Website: walmart
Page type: payment
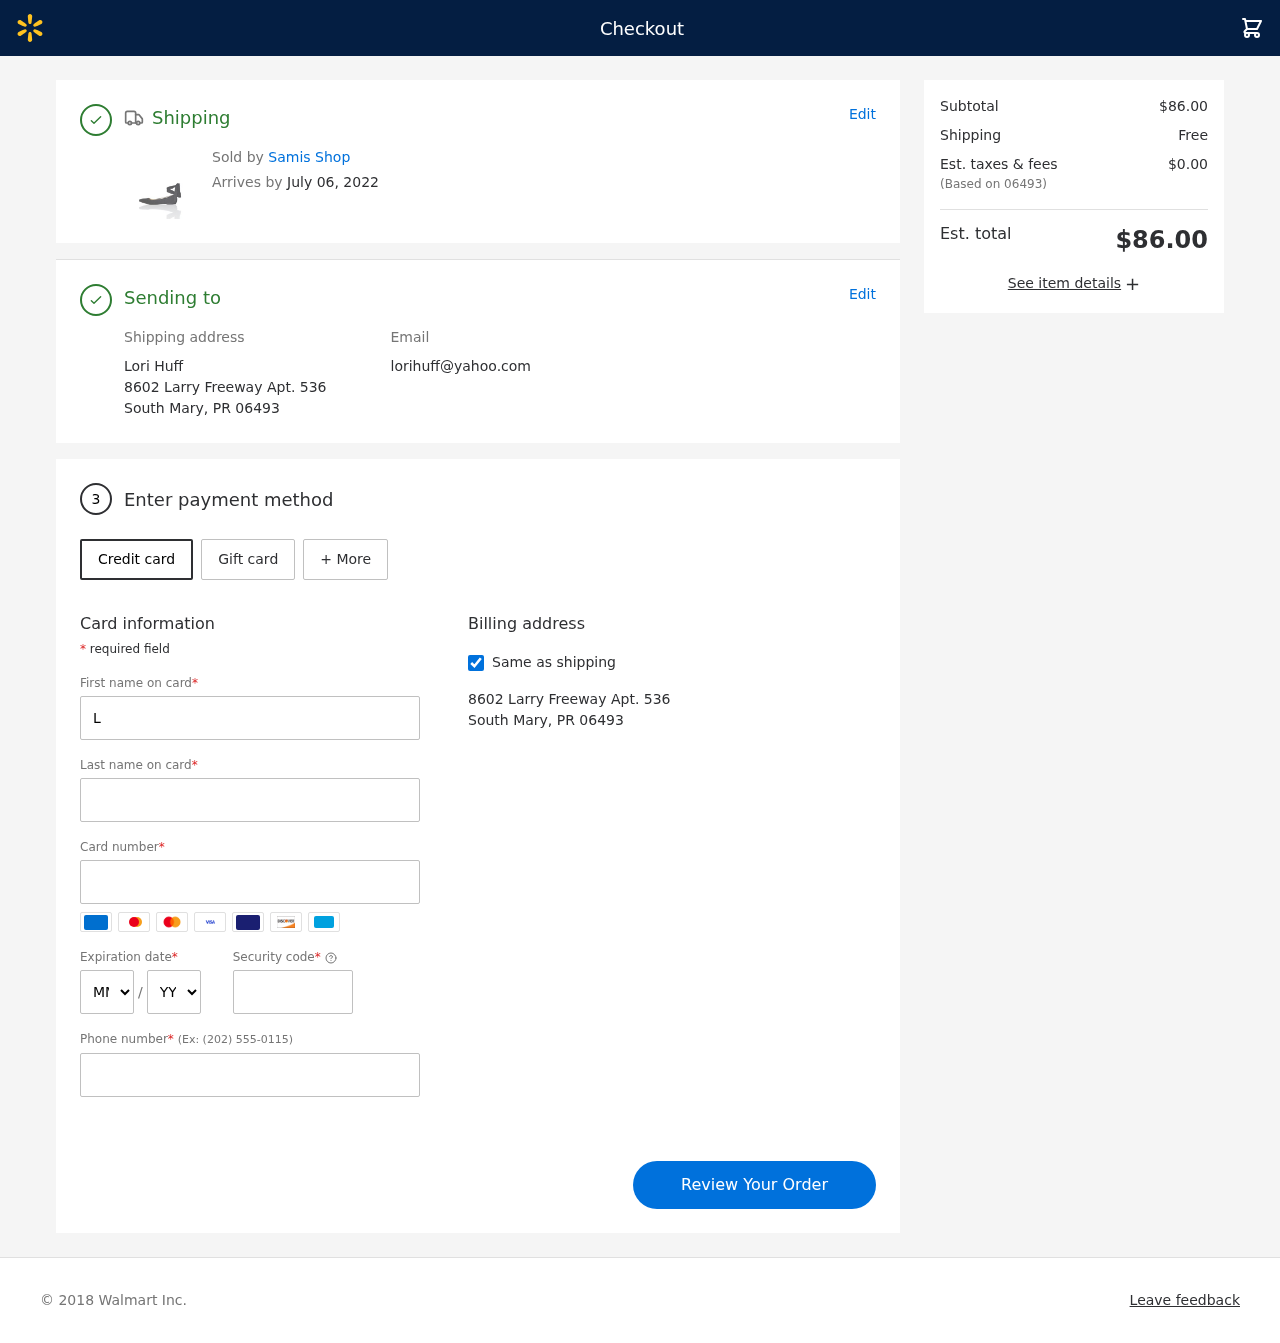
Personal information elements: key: PII_CARD_CVV
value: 4063
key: PII_CARD_EXPIRY_MONTH
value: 04
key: PII_CARD_EXPIRY_YEAR
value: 26
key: PII_CARD_NUMBER
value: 3784 0320 3522 610
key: PII_CITY_STATE_ZIP
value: South Mary, PR 06493
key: PII_EMAIL
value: lorihuff@yahoo.com
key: PII_FIRSTNAME
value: Lori
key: PII_FULLNAME
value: Lori Huff
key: PII_LASTNAME
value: Huff
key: PII_PHONE
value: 9265655621
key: PII_POSTCODE
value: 06493
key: PII_STREET
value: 8602 Larry Freeway Apt. 536
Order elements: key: ORDER_DELIVERY_DATE
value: July 06, 2022
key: ORDER_SUBTOTAL
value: $86.00
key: ORDER_SHIPPING_COST
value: Free
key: ORDER_TAX
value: $0.00
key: ORDER_TOTAL
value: $86.00